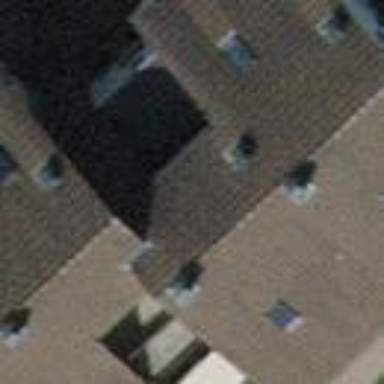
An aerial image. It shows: Terrace building.